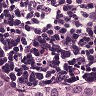
Metastatic tissue present: yes